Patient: sex M, age 29
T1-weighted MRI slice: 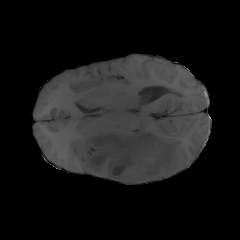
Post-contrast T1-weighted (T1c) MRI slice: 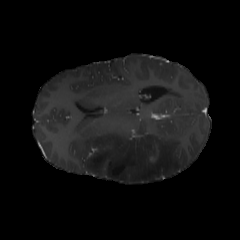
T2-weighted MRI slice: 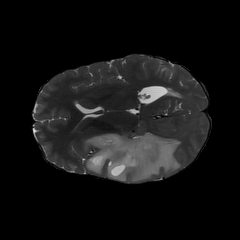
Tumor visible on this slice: yes
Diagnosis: Astrocytoma, IDH-mutant
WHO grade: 4